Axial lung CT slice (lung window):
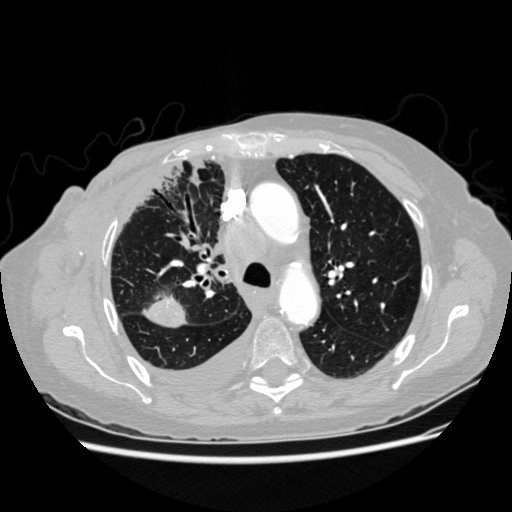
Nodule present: yes
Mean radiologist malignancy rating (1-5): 4